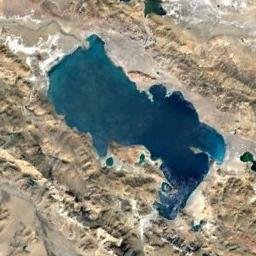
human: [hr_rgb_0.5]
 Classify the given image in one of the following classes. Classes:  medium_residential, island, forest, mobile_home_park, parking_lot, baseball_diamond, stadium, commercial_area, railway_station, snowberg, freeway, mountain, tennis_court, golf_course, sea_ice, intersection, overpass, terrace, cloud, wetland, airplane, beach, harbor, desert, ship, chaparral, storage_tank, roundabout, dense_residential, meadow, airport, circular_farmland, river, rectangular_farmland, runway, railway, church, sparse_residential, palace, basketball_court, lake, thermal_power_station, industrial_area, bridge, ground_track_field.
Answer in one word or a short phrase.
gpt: lake